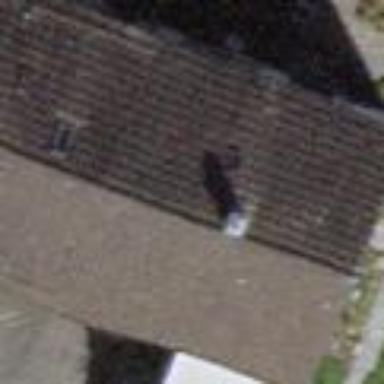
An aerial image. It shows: Building with tiled roof.